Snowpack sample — Buffalo Mountain, Silverthorne, Colorado, USA (2/22/26, 2:02 PM MST)
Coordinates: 39.622, -106.113
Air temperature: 33 °F
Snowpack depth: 63 cm
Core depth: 10 cm
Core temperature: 32 °F
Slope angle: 11°, slope face: 116°
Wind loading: low
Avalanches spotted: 0
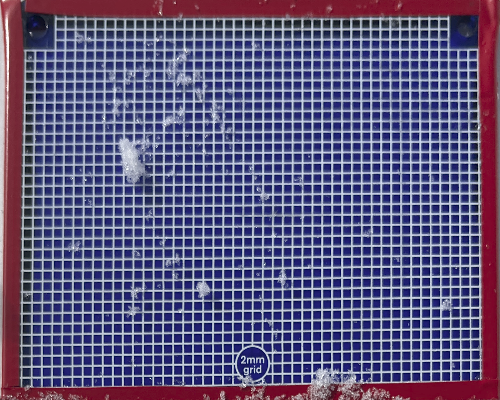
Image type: profile
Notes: In a firebreak similar to site 1, minimal wind loading with no spotted avalanches (not many faces in view though)